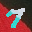
Label: 7